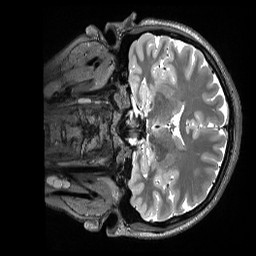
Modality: T2w
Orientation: coronal
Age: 23
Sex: female
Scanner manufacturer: siemens
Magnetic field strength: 3 T
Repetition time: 3.2 s
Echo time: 0.563 s